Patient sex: M
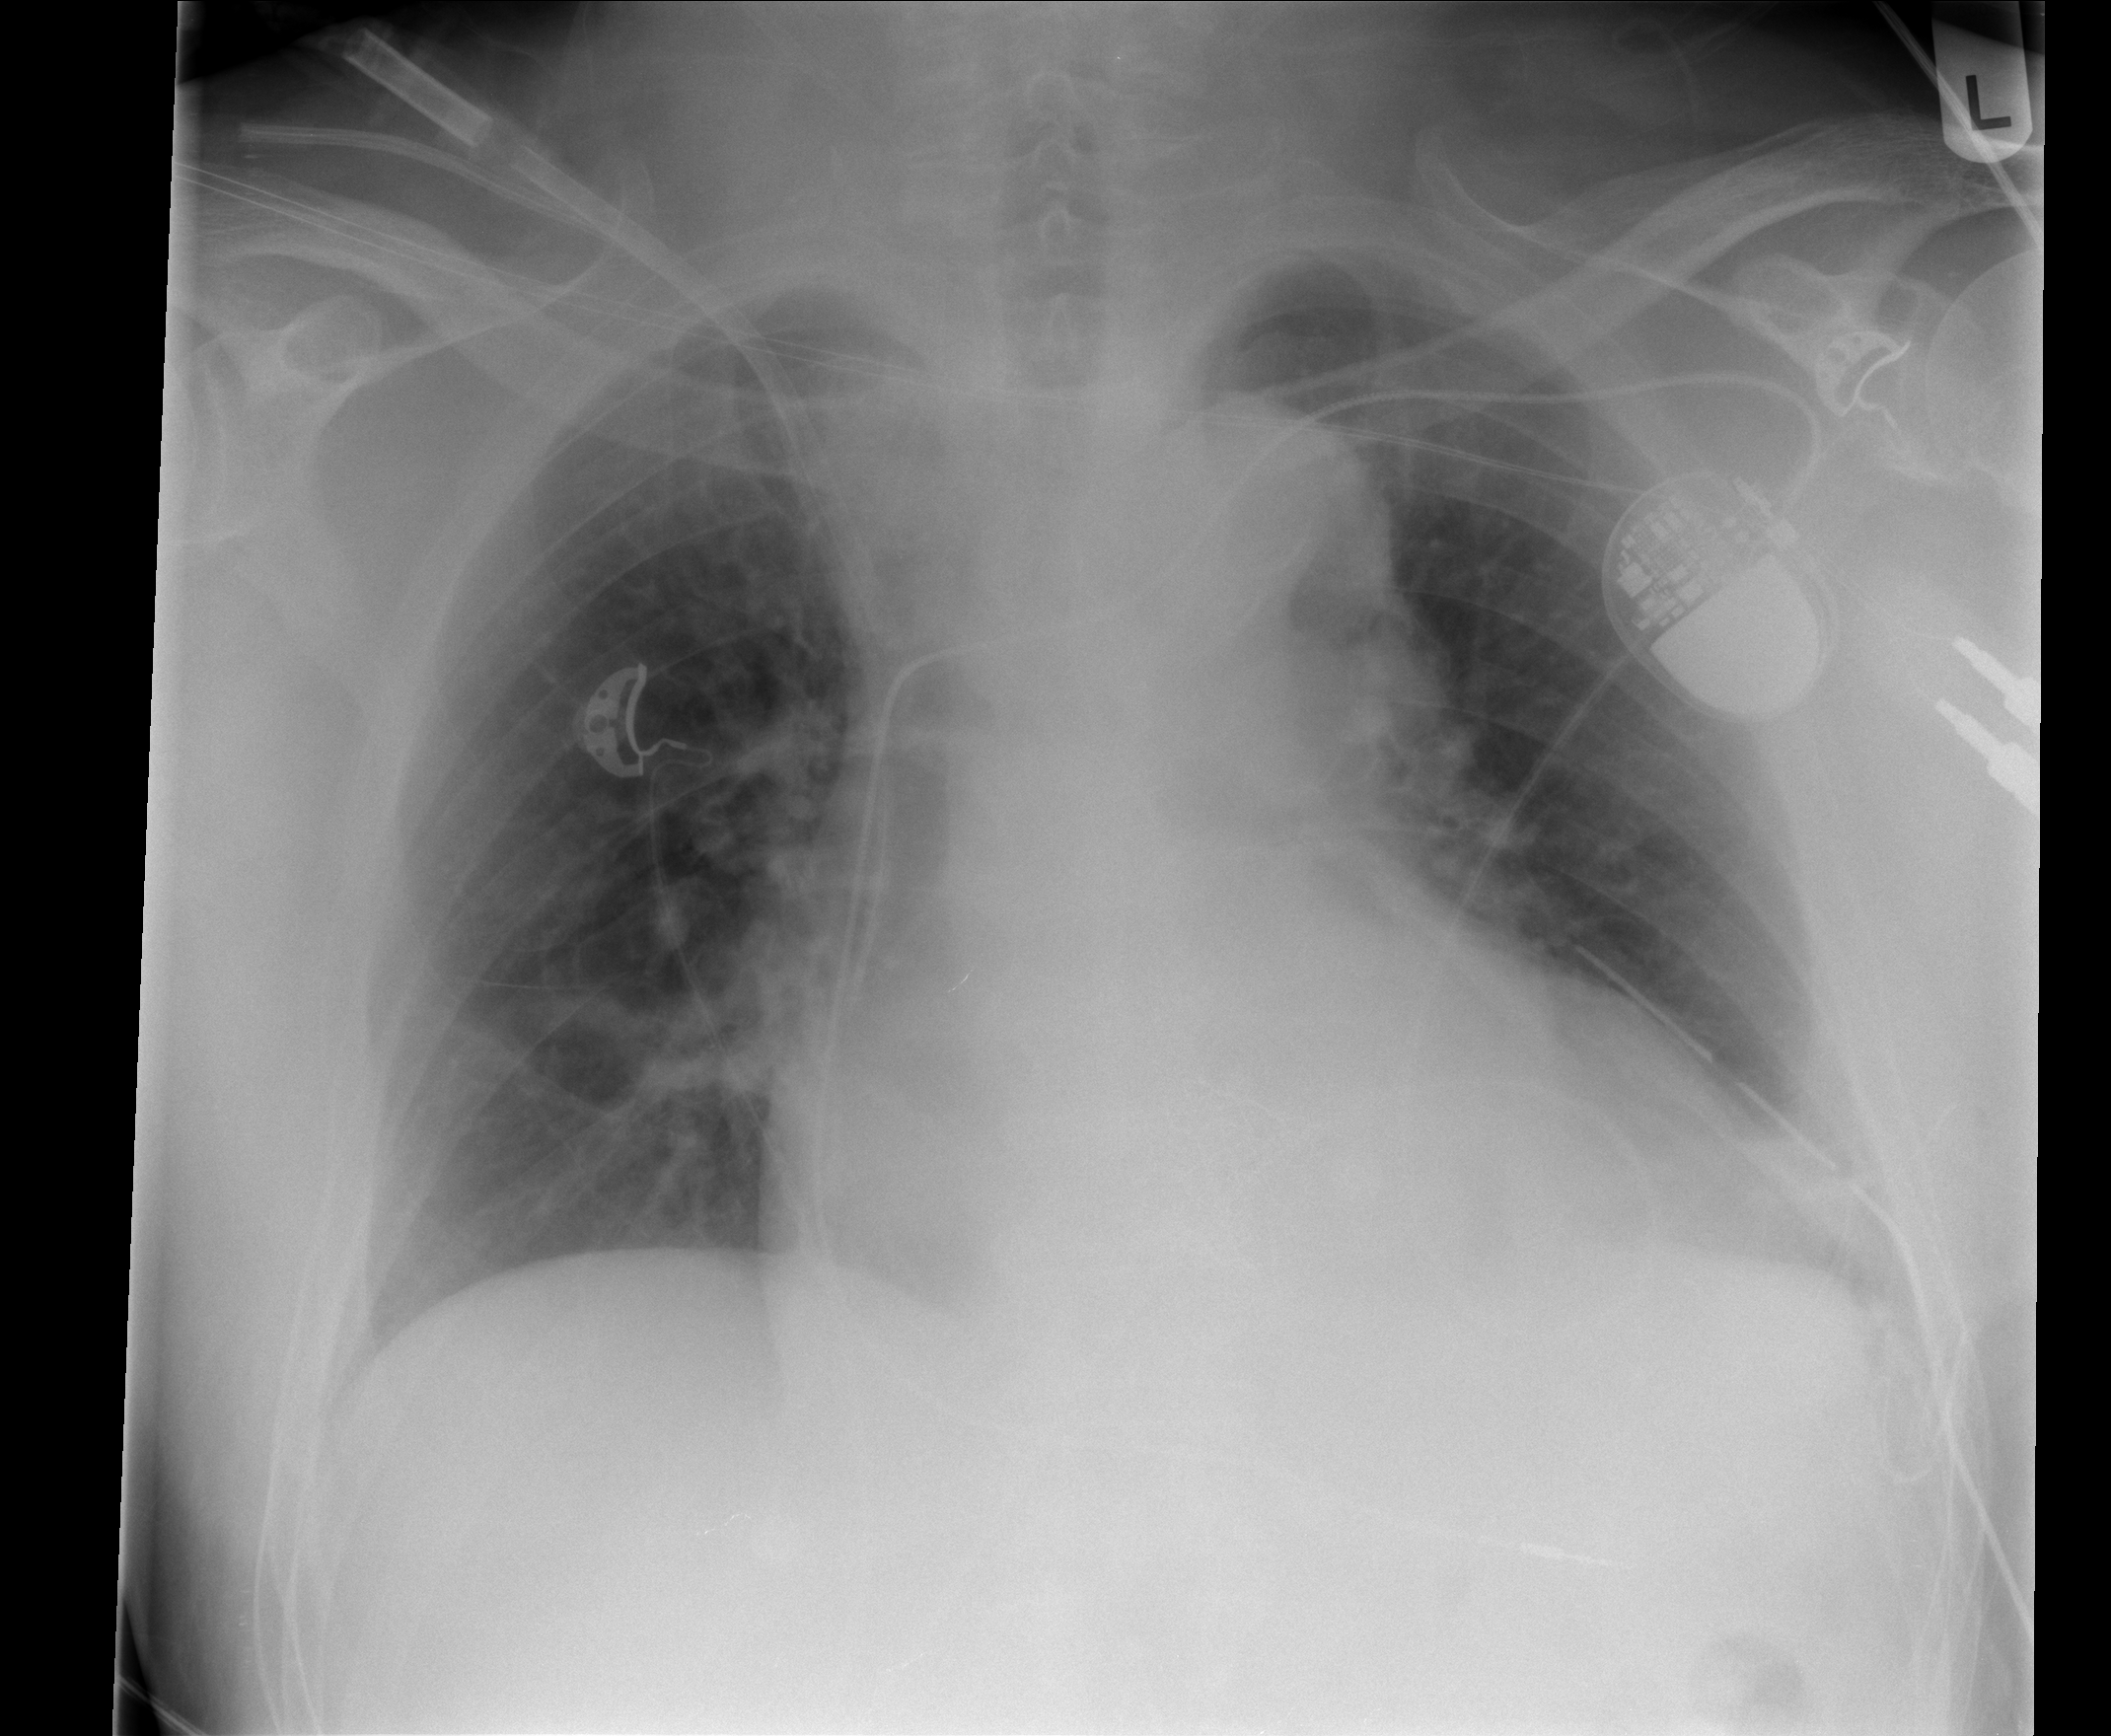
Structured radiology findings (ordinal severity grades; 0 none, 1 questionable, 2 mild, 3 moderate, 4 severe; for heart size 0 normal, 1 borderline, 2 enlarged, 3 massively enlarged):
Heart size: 2
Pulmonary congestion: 2
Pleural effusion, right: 0
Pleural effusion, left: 0
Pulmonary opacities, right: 1
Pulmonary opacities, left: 1
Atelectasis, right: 0
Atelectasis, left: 0